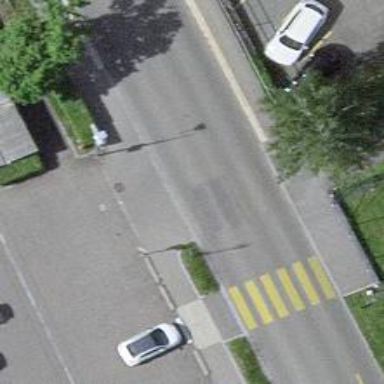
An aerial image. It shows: Uncontrolled road crossing.